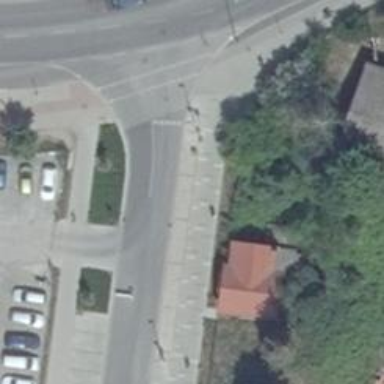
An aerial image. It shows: Residential road with asphalt surface and separate sidewalk. There is parallel lay-by parking lane on the left side of the road. The road also serves as driveway.